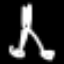
Label: frog